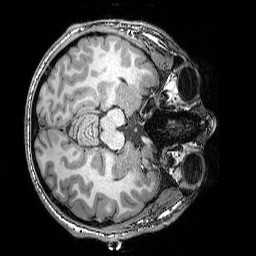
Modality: T1w
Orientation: axial
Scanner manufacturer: siemens
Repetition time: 2.25 s
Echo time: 0.00418 s